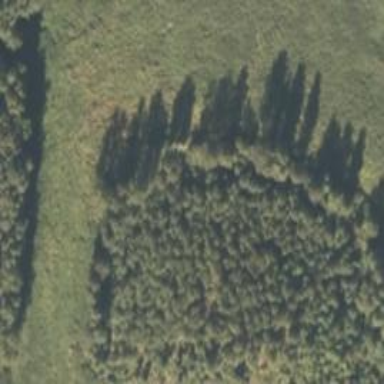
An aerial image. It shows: Forest area.